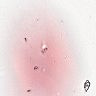
Metastatic tissue present: no